Question: I've made a slider using bxslider. It looks like in the picture. Everything works fine but if i try to use more than several sliders and move my mouse over the .slider-wrap few times then it's getting laggy thats why i need to make it work a little bit faster. How would you write this function ?
'''
sliderHover=function() {$(".slider-wrap").mouseenter(function(){
$(this).find(".slide-desc, .slide-desc p, .slide-desc span, .slide-desc h2").css({left:'0'});
$(this).find(".bx-wrapper").css({'padding-left':'100px'});
}).mouseleave(function(){
$(this).find(".slide-desc").css({left:'-200px'});
$(this).find(".bx-wrapper").css({'padding-left':'0'});
$(this).find(".slide-desc p, .slide-desc span, .slide-desc h2").css({left:'500px'})}
)}
.slide-desc span, .bx-wrapper, .slide-desc, .slide-desc p, .slide-desc h2 {
-webkit-transition: all 500ms cubic-bezier(0.23, 1, 0.32, 1);
-moz-transition: all 500ms cubic-bezier(0.23, 1, 0.32, 1);
-ms-transition: all 500ms cubic-bezier(0.23, 1, 0.32, 1);
-o-transition: all 500ms cubic-bezier(0.23, 1, 0.32, 1);
transition: all 500ms cubic-bezier(0.23, 1, 0.32, 1);
}
'''
'''
$("#hide-menu-bg").click(function(e){
e.preventDefault();
$('.slider-wrap').unbind('mouseenter mouseleave');
setTimeout(function(){sliderHover()},1400)
})
'''
Forgot to write some more details, sorry about that. This slider is fully responsive, after you hide menu the content area maximizes its size. The above click function prevent slider to use mouseenter - important bug fix.
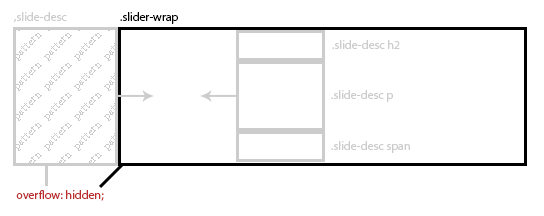
Answer: I'd suggest getting rid of all that jQuery and use CSS ':hover'
'''
.bx-wrapper {
padding-left: 0;
}
.slide-desc {
left: -200px;
}
.slide-desc p, .slide-desc span, .slide-desc h2 {
left: 500px;
}
.slider-wrap:hover .bx-wrapper {
padding-left: 100px;
}
.slider-wrap:hover .slide-desc,
.slider-wrap:hover .slide-desc p,
.slider-wrap:hover .slide-desc span,
.slider-wrap:hover .slide-desc h2 {
left: 0;
}
'''
## Edit
As an addition to your edit, I'd suggest adding a class to the '.slider-wrap' when it's hovered instead of ':hover'
'''
.slider-wrap.hover .bx-wrapper {
padding-left: 100px;
}
.slider-wrap.hover .slide-desc,
.slider-wrap.hover .slide-desc p,
.slider-wrap.hover .slide-desc span,
.slider-wrap.hover .slide-desc h2 {
left: 0;
}
'''
Then your jQuery might look as simple as this
'''
var sliderHover = function() {
$(".slider-wrap").on('mouseenter mouseleave', function(e) {
$(this).toggleClass('hover', 'mouseenter' == e.type);
});
};
'''
The second parameter in the 'jQuery.toggleClass' method determines if the class should be added or removed. I put there a logic statement which returns 'true' if the event was 'mouseenter' or 'false' otherwise.